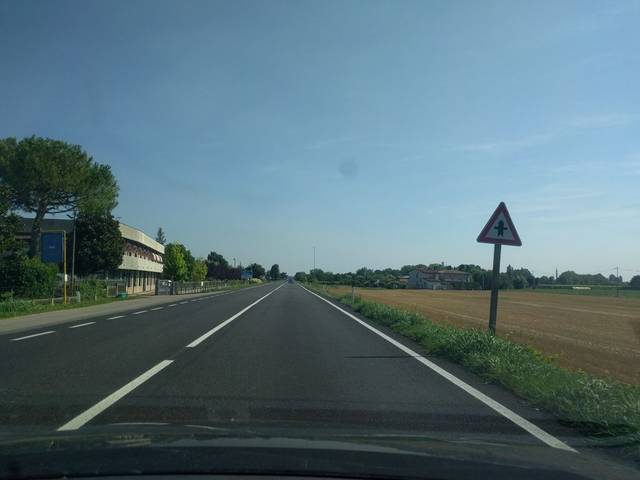
Region: Italy
Coordinates: 45.195, 11.756